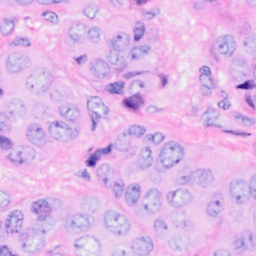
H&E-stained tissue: Breast